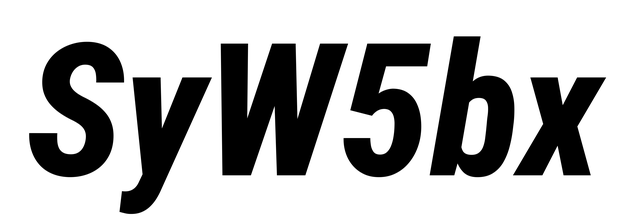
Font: Roboto-Italic_Condensed_ExtraBold_Italic